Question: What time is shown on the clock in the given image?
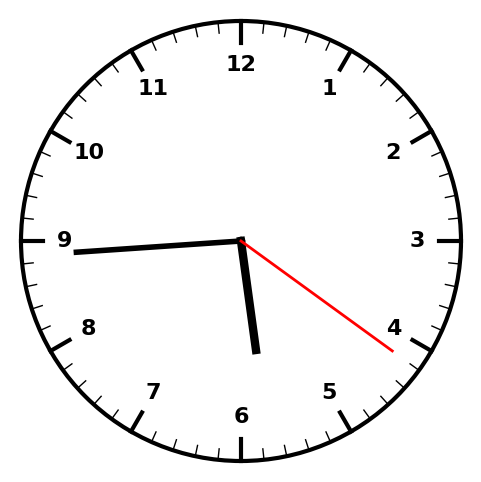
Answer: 05:44:21